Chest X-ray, PA view. Patient: 64 years old, sex M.
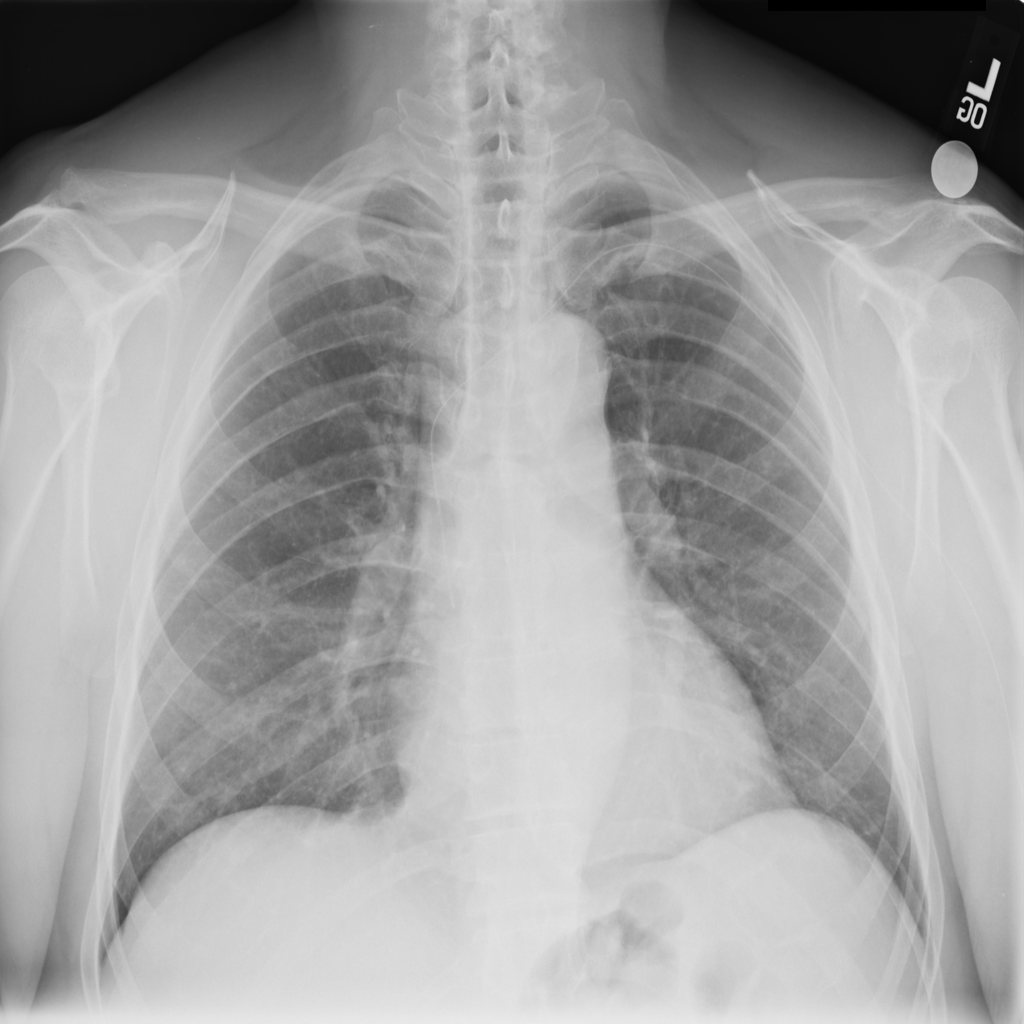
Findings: No Finding